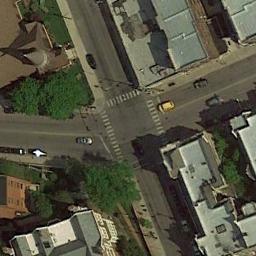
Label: intersection